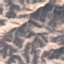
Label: HerbaceousVegetation